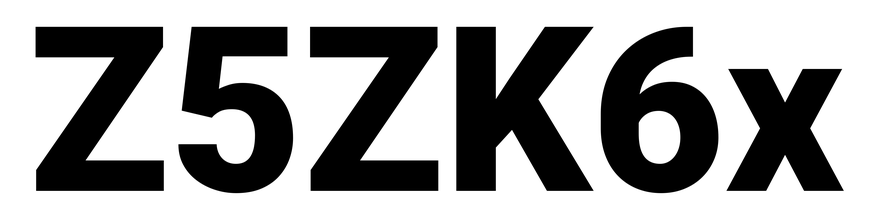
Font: Roboto_Black